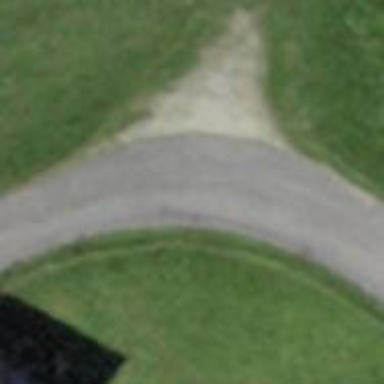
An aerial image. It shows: Unclassified road with gravel surface and no sidewalk.